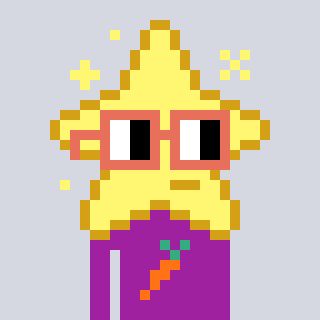
a pixel art character with square orange glasses, a star-shaped head and a magenta-colored body on a cool background